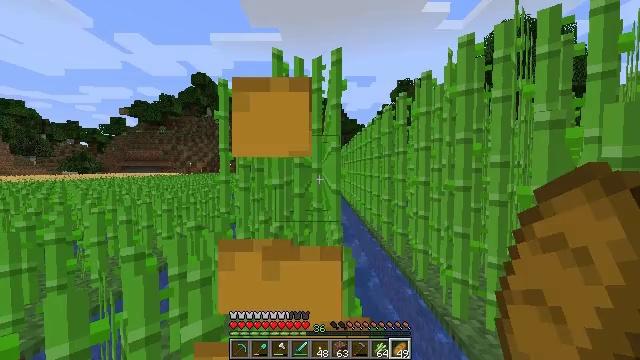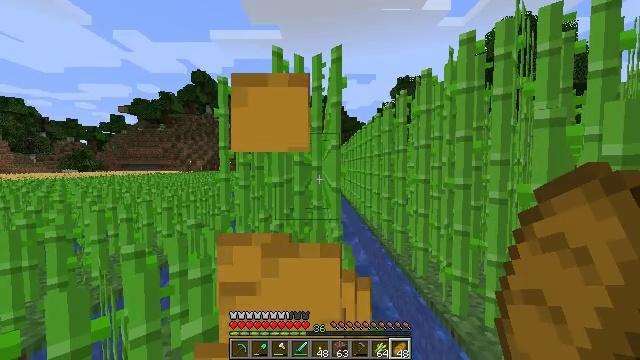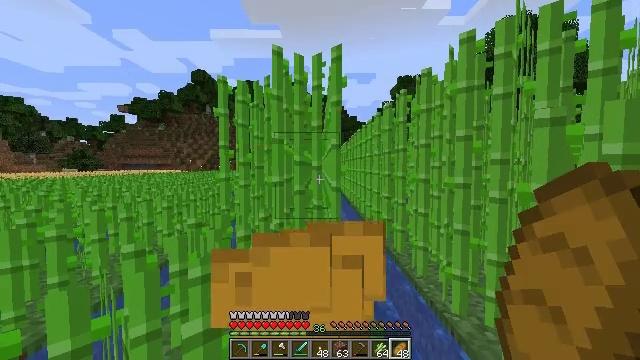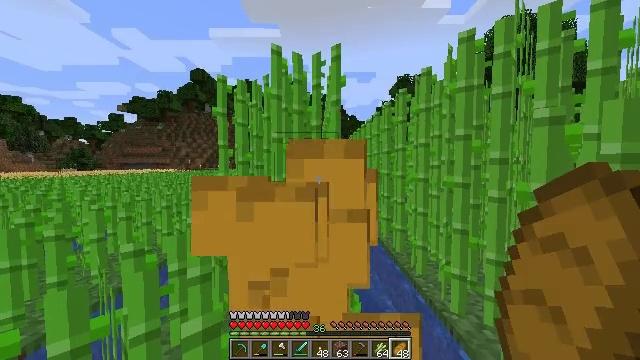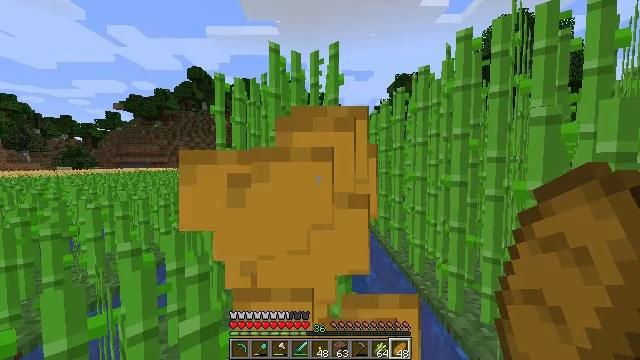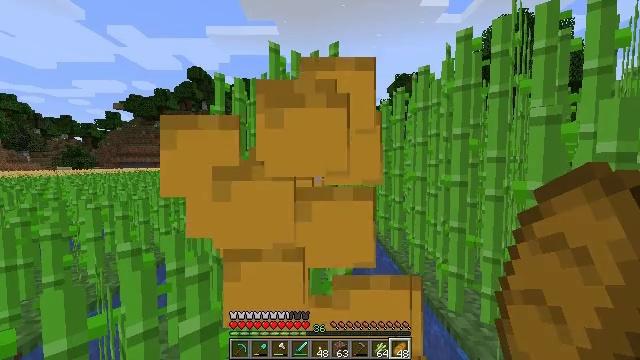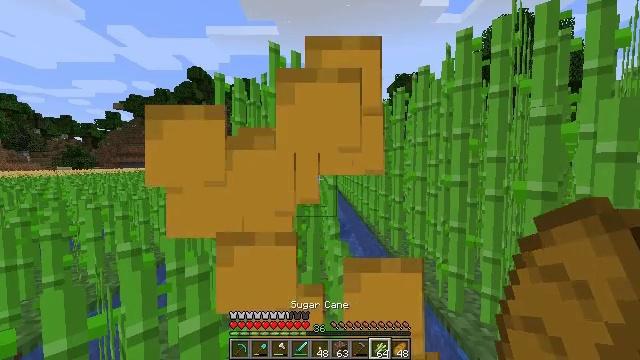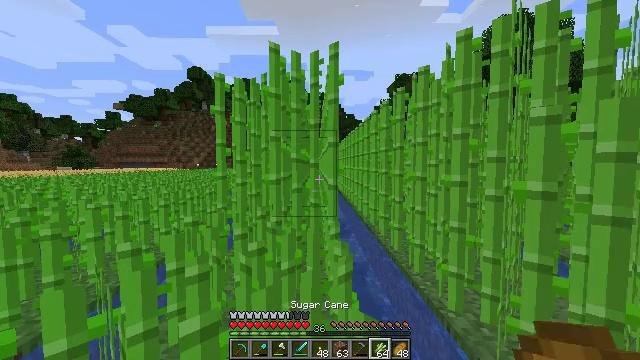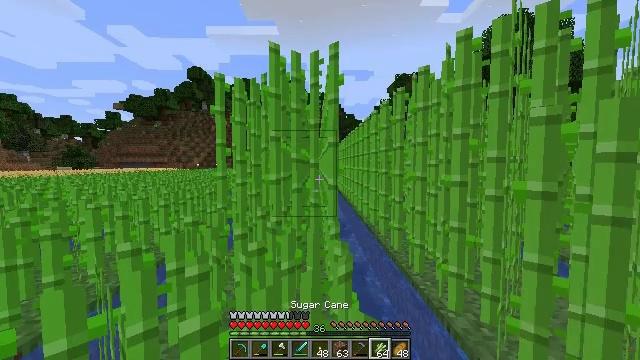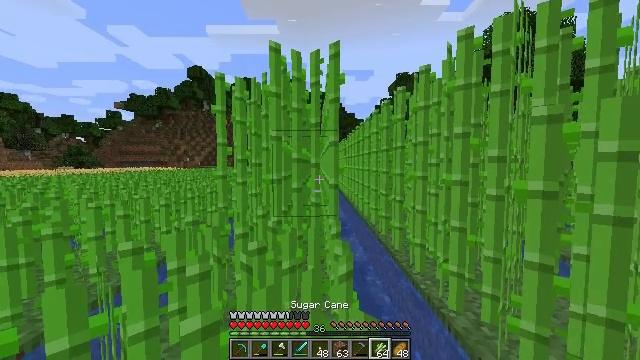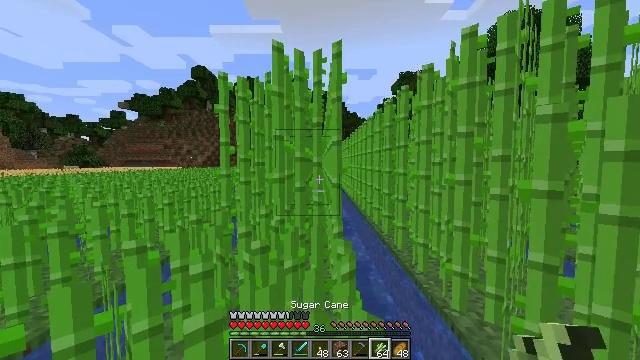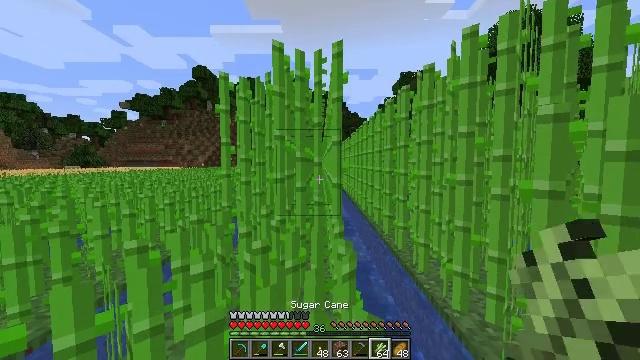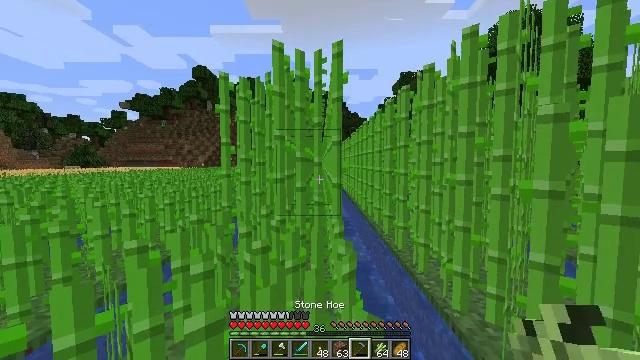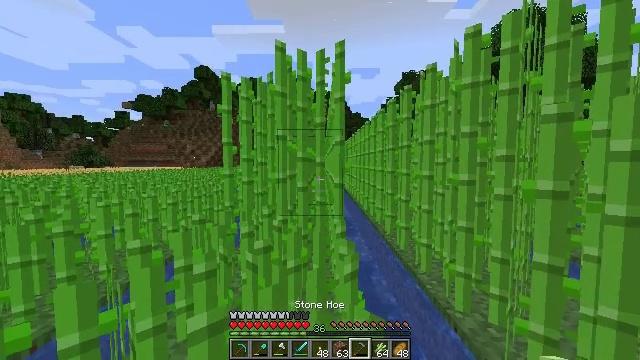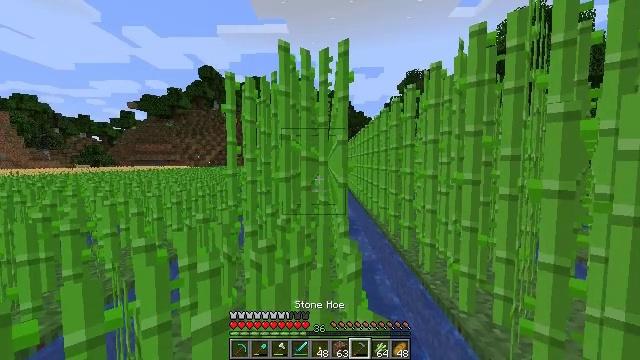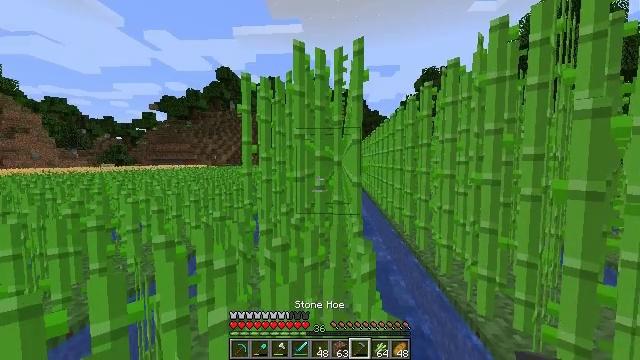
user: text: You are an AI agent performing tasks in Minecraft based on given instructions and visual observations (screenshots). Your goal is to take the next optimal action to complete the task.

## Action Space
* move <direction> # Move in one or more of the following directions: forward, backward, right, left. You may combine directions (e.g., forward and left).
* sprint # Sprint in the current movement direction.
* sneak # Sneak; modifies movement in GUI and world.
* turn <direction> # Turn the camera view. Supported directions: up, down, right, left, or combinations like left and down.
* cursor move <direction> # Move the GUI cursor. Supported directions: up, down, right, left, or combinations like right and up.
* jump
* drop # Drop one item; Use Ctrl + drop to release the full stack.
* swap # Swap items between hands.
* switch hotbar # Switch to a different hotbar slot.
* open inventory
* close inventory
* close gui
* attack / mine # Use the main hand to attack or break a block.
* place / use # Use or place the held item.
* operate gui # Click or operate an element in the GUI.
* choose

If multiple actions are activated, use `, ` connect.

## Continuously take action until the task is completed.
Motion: motion action
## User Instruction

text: Gather sugar cane for crafting.
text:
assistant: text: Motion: use / place
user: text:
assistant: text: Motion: use / place
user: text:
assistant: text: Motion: no_op
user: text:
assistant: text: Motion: no_op
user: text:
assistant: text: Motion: no_op
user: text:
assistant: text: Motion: no_op
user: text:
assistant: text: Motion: no_op
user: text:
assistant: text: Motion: no_op
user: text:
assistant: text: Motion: no_op
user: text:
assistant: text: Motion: no_op
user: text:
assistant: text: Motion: no_op
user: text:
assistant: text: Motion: no_op
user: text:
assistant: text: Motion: no_op
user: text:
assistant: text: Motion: no_op
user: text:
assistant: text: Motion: turn left
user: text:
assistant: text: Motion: turn left
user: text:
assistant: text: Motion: move forward
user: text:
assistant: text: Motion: move forward, turn up
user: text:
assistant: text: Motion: move forward, turn right
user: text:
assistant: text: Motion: move forward
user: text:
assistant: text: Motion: move forward
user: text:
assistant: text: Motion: move forward, turn left, attack / mine
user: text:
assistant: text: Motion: move forward and move left, turn left, attack / mine
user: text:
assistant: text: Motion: move forward and move left, turn left, attack / mine
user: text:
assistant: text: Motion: move forward and move left, attack / mine
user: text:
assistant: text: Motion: move forward and move left, attack / mine
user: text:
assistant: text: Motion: move forward, turn right, attack / mine
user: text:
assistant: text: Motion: move forward and move right, turn right, attack / mine
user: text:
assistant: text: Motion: move forward and move right, turn right, attack / mine
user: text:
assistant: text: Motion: move forward and move right, attack / mine